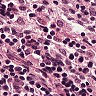
Metastatic tissue present: no